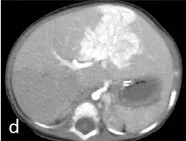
Second case of a girl with cutaneous back and posterior mediastinal hemangiomas. (
b-d
) CT with intravenous contrast demonstrating the hemangiomatous lesions in the subcutaneous (
white arrow
), posterior mediastinal, and liver. A similar lesion with intense contrast enhancement was seen in the left hepatic lobe in (
d.
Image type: radiology (ct)